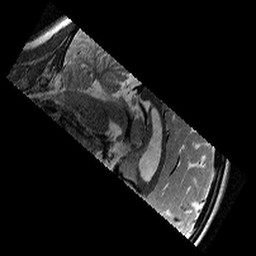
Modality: T2w
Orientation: sagittal
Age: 9
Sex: female
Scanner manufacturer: siemens
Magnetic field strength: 3 T
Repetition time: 9.23 s
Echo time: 0.067 s